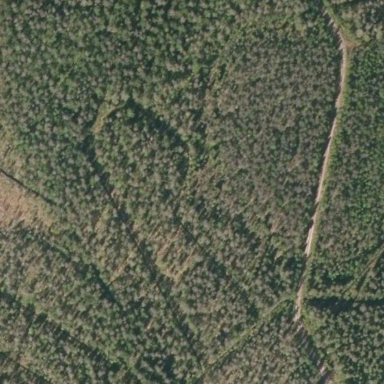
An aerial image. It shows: Needle-leaved woodland.